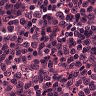
Metastatic tissue present: no